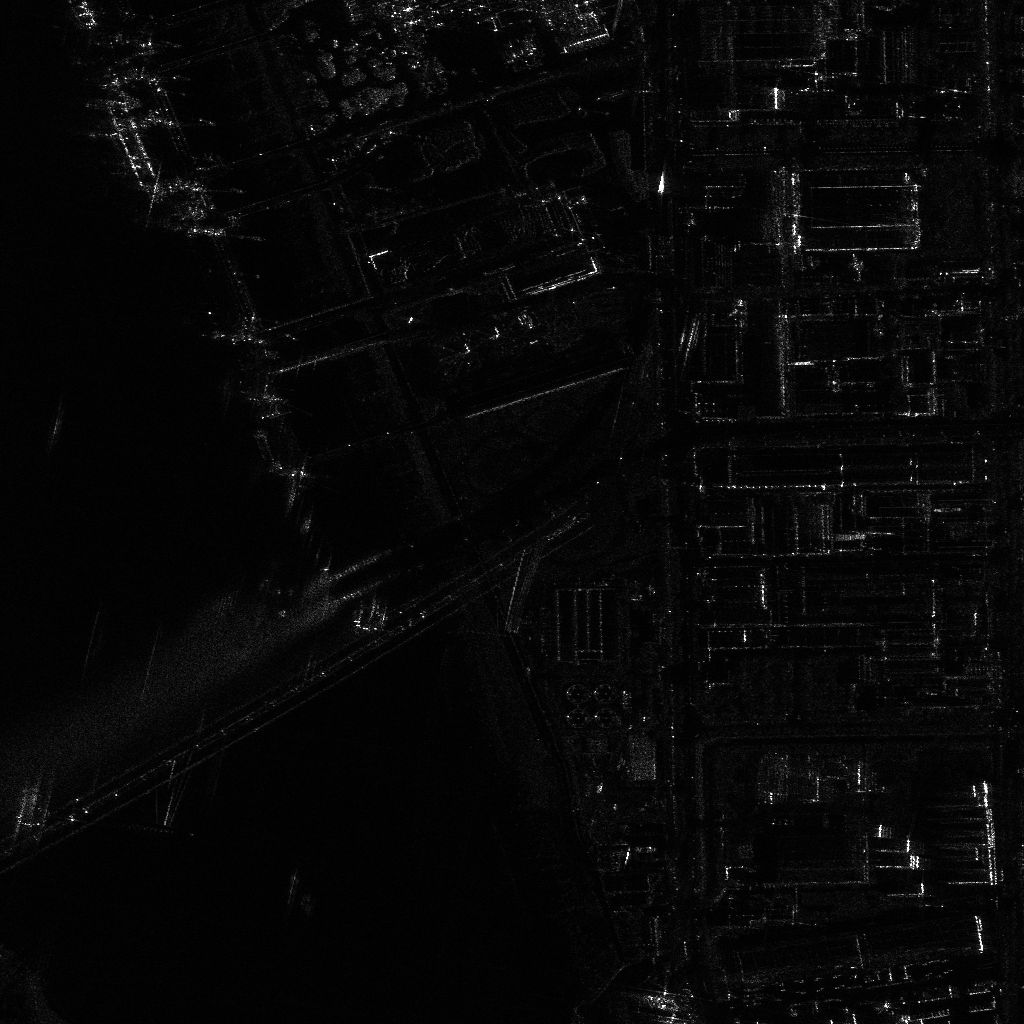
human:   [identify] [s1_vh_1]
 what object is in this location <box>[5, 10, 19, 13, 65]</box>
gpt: <ref>1 large dredger at the top left</ref>